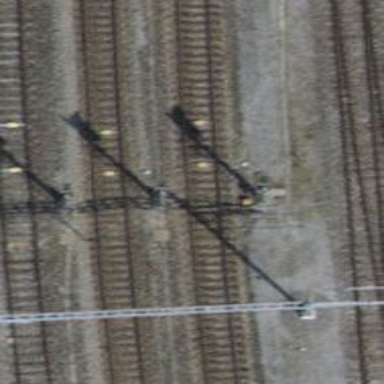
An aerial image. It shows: Single railway track with electrification through contact line.